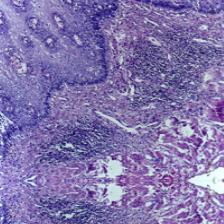
Diagnosis: Normal